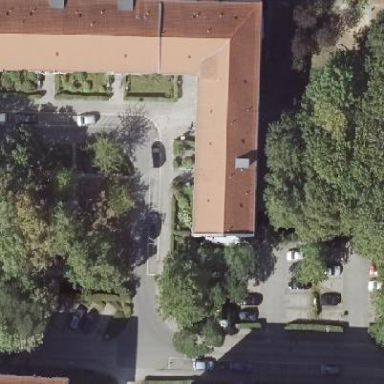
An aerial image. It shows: Hipped-roof building with apartments.